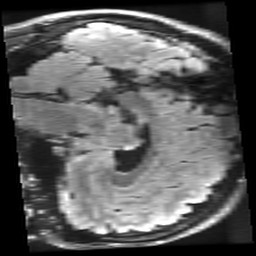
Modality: FLAIR
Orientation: sagittal
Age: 21
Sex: male
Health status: healthy
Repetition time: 12 s
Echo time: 0.09782 s